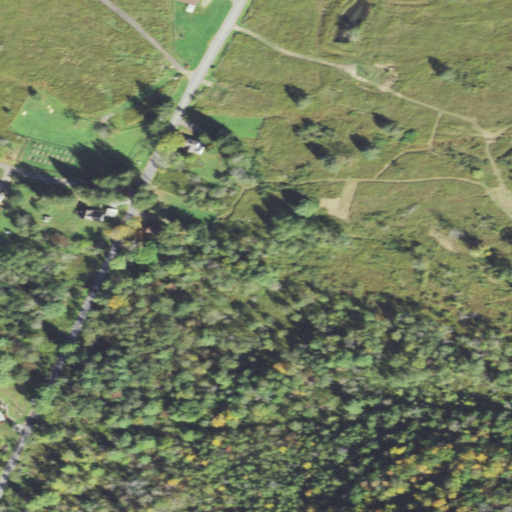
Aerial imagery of valley in Pennsylvania named Tome Hollow containing deciduous forest, mixed forest, open development, pasture, and low intensity development